Field crop: maize
Growth stage: 1
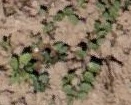
Species: convolvulus